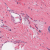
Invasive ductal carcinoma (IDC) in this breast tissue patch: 0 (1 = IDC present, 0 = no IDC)